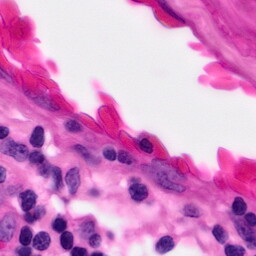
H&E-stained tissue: Pancreatic